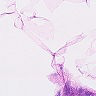
Metastatic tissue present: no